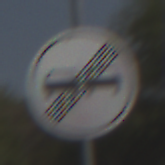
Verkehrszeichen: EndeUeberholverbot
Umgebung: Outdoor, Nature
Tageszeit: MorningAfternoon
Wetter: PartlyCloudy
Licht: Natural
Jahreszeit: NotSpecified
Kontrast: HighContrast